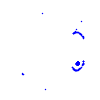
Particle: electron